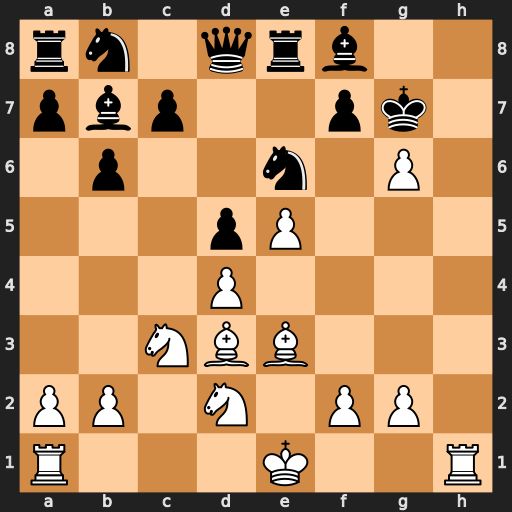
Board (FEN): rn1qrb2/pbp2pk1/1p2n1P1/3pP3/3P4/2NBB3/PP1N1PP1/R3K2R
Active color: w
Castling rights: KQ
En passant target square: -
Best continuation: Rh7+ Kg8 gxf7#